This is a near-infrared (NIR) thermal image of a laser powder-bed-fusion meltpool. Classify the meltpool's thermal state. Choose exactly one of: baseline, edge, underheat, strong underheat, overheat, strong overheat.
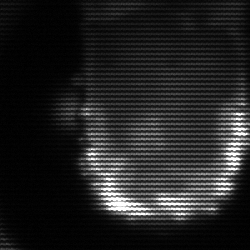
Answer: baseline